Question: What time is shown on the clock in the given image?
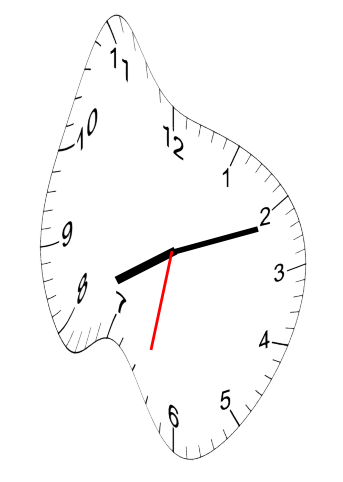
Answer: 08:11:32